Question: I got stored function which returns query. In 'ASP' project I got 'GridView' which I bind to 'SqlDataSource' element (it named 'SqlDataProjectWells').
So, when I try to call it there are error appears which says something like
> "error while trying to execute query"
But in pgAdmin select command works perfectly

Code calls on page load
'''
void bindToTable(){
SqlDataProjectWells.SelectCommand = "SELECT get_zonetable()";
SqlDataProjectWells.Select(DataSourceSelectArguments.Empty);
myGridView.DataBind();
}
'''
Stored procedure code
'''
CREATE OR REPLACE FUNCTION get_ZoneTable()
RETURNS SETOF RECORD
AS
$$
BEGIN
return QUERY SELECT "WELLS".well_name, "ZONES".id_zones, "ZONES".top, "ZONES".botom FROM "WELLS" LEFT JOIN "ZONES" ON "WELLS".well_id = "ZONES".id_well;
/*RETURN;*/
--return result_record;
END
$$ LANGUAGE plpgsql;
'''
Whats wrong?!
If I use stored procedure - there are such error appears
> ERROR [0A000] Error while executing the query
If I use select like this
'''
SqlDataProjectWells.SelectCommand = "SELECT "WELLS".well_name, "ZONES".id_zones, "ZONES".top, "ZONES".botom FROM "WELLS" LEFT JOIN "ZONES" ON "WELLS".well_id = "ZONES".id_well;"
'''
It caused error which says
> A field or property with the name 'id_well' was not found on the
selected data source
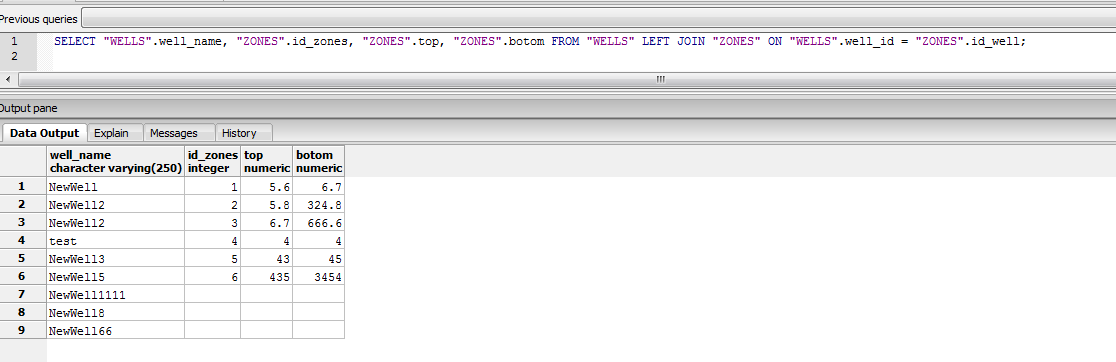
Answer: Well, kinda solved problem this way. Stored procedure creates all_zones view which I use aftel in ASP code like 'SqlDataProjectWells.SelectCommand = "SELECT * FROM all_zones";'
Stored procedure text
'''
CREATE OR REPLACE FUNCTION get_zones_view()
RETURNS void AS
$BODY$
DECLARE
BEGIN
execute 'CREATE OR REPLACE VIEW "all_zones" AS SELECT "WELLS".well_name, "ZONES".id_zones, "ZONES".top, "ZONES".botom FROM "ZONES" JOIN "WELLS" ON "WELLS".well_id = "ZONES".id_well';
END;
$BODY$
LANGUAGE plpgsql
'''
but I assume that it's not okay to do like that